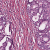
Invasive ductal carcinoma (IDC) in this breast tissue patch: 1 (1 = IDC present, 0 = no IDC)